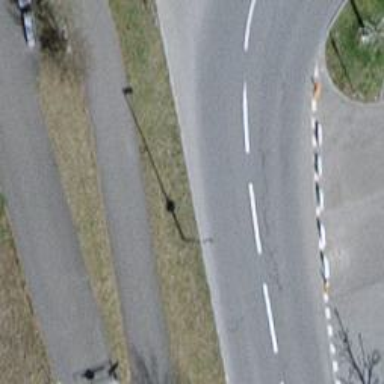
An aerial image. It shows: Asphalt track with grade1 tracktype.